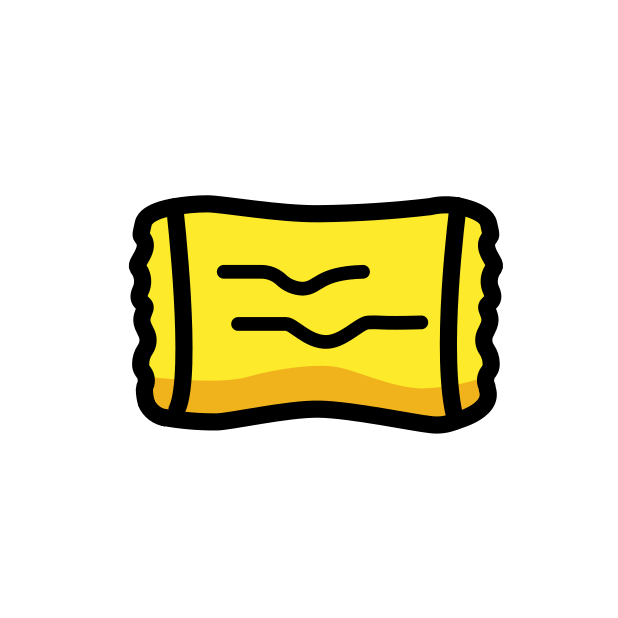
maultasche